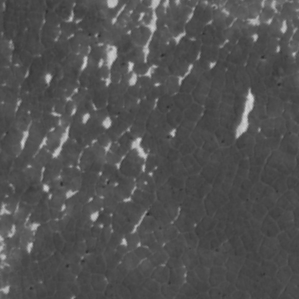
Label: frost